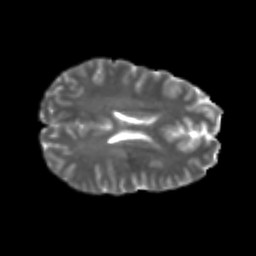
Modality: T2w
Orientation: axial
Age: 24
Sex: male
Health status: healthy
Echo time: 0.074 s